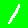
Digit: 1